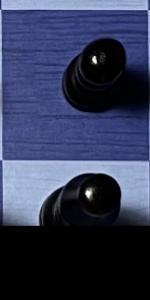
Label: Bishop_Black